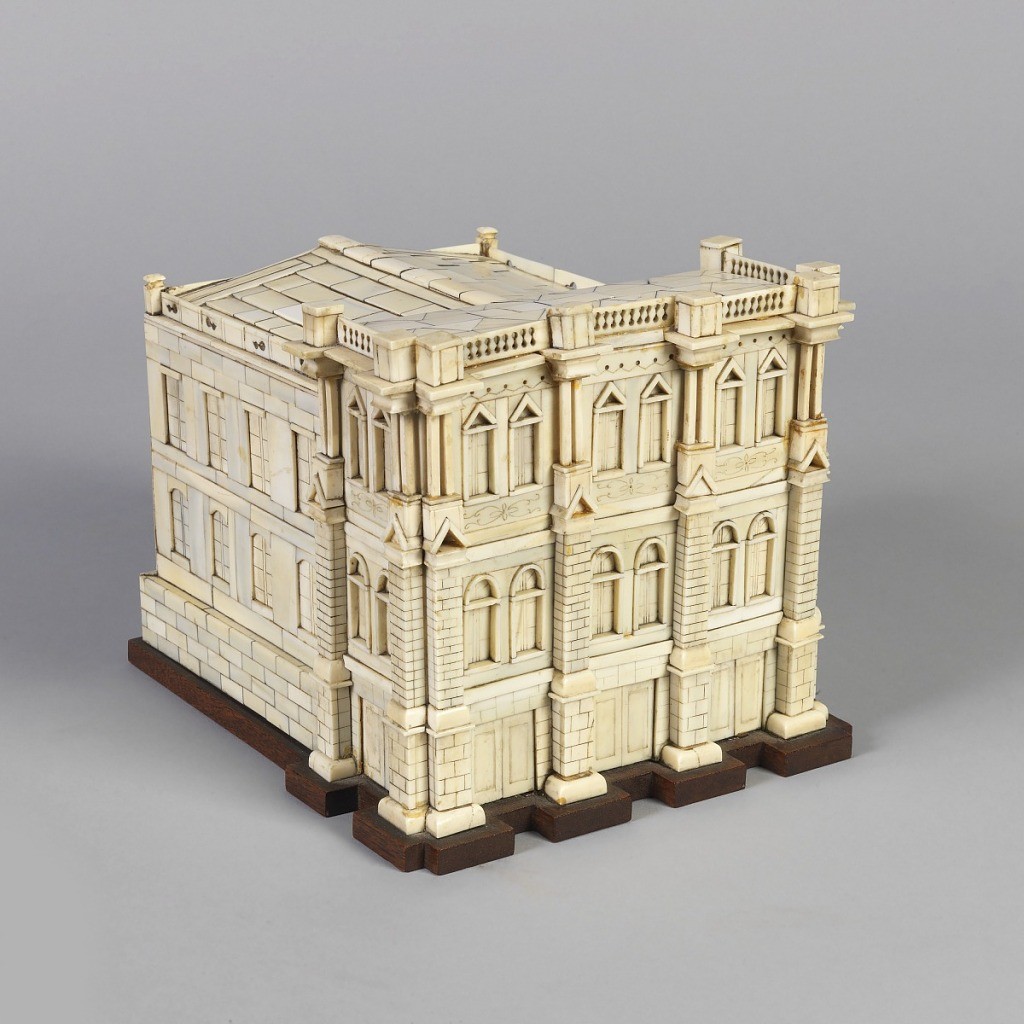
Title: Model of a Venetian Palazzo
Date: late 17th–18th century
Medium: ivory, wood
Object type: architectural model
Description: Model in the form of a seventeenth century Venetian palazzo.